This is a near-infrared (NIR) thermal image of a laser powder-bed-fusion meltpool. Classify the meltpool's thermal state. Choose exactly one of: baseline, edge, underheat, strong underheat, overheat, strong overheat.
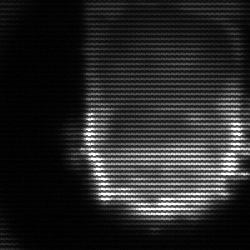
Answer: baseline